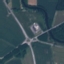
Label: Highway